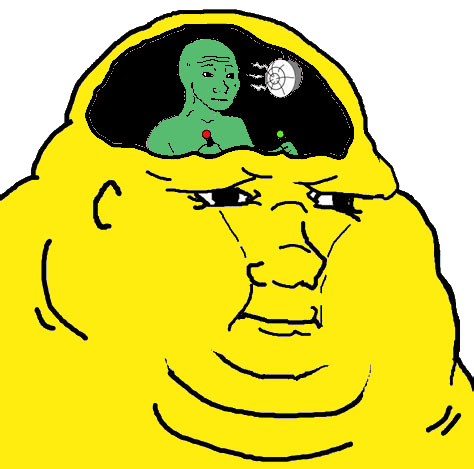
Label: 5_Blobjak